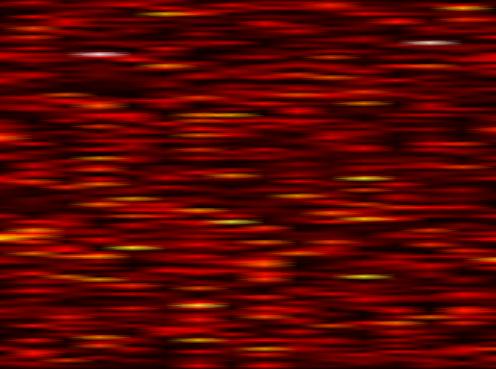
Label: WOLA